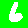
Digit: 6